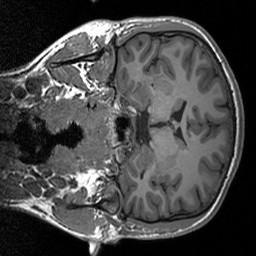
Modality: T1w
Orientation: coronal
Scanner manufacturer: siemens
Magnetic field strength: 3 T
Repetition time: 1.76 s
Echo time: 0.0022 s